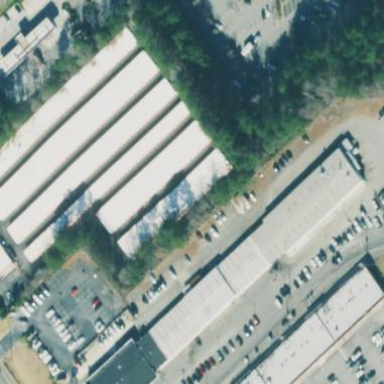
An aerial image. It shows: Warehouse building.